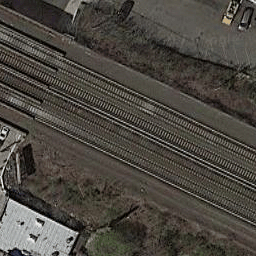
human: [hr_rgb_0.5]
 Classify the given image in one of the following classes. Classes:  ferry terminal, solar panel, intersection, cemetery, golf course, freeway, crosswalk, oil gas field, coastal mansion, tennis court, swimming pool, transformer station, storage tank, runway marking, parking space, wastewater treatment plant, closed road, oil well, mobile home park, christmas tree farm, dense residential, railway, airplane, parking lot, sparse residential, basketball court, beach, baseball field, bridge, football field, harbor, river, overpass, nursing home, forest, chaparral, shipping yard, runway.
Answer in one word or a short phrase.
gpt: railway